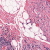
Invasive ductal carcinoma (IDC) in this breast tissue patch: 1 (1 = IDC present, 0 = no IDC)